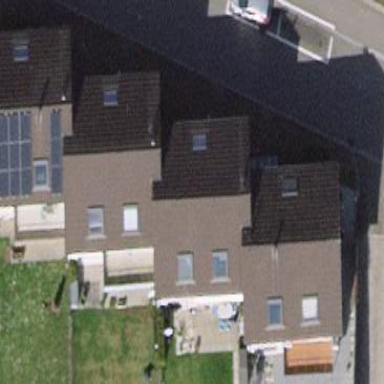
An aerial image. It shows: Gabled roof made of roof tiles on apartment building.